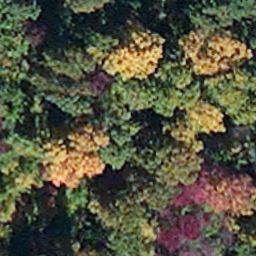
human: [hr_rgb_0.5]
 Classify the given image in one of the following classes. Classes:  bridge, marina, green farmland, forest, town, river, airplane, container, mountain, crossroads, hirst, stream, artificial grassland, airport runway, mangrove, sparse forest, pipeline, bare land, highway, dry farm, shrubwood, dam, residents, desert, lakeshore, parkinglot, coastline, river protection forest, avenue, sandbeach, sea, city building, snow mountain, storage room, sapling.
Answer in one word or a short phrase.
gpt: mangrove